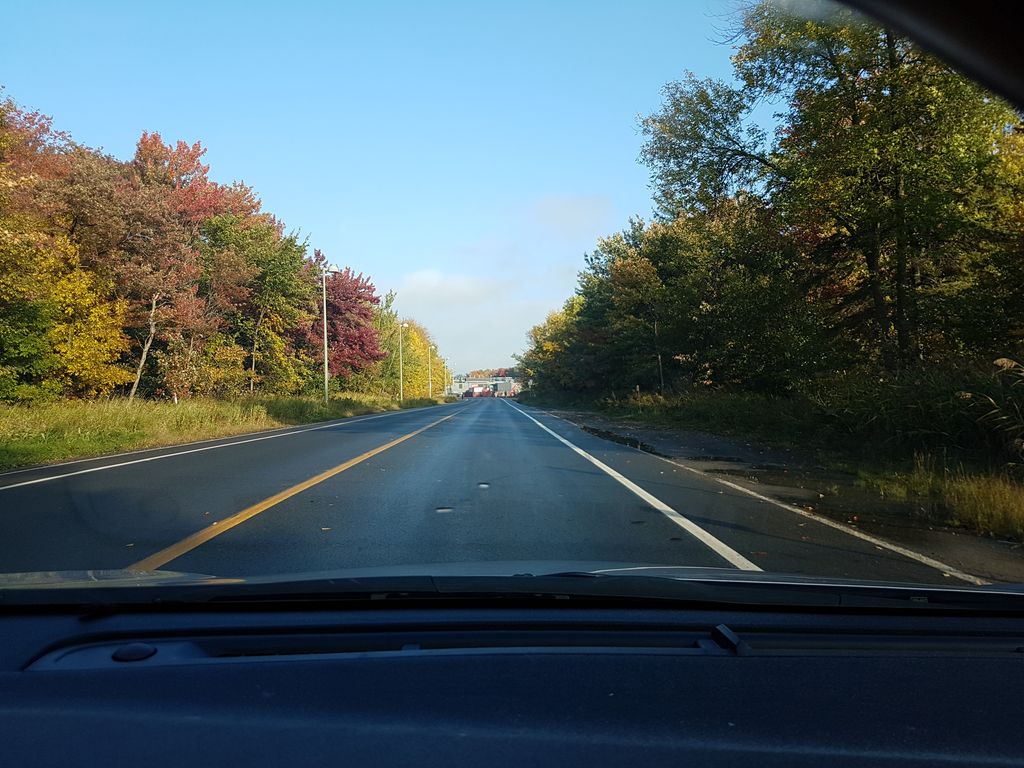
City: quebec_city